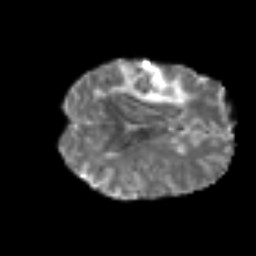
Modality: T2w
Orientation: axial
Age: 44
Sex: female
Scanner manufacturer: siemens
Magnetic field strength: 3 T
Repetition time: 6.1 s
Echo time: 0.101 s